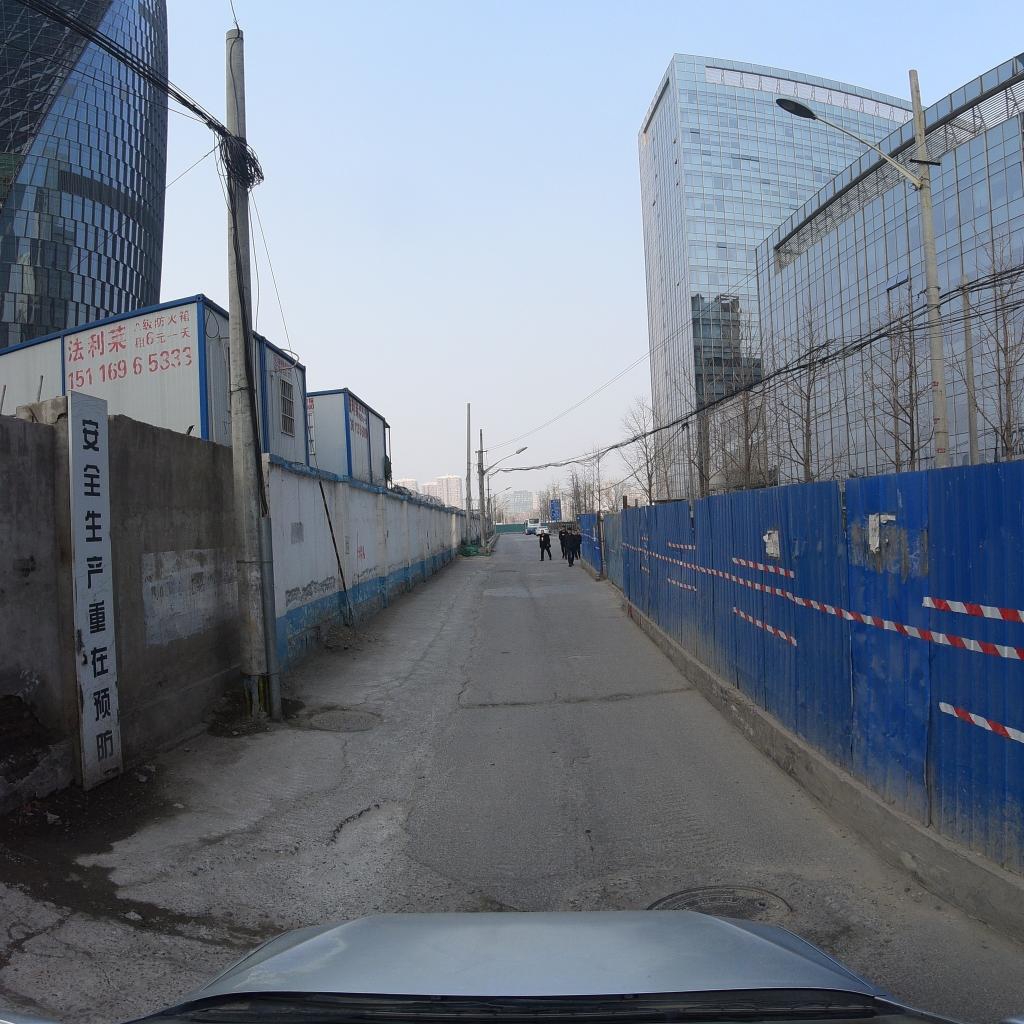
Region: Fengtai
Road damage annotations: longitudinal crack, transverse crack, pothole, manhole cover, manhole cover, longitudinal crack